Question: In the following example, I have 7 x-axis labels. The 1st label is '60m' and the remaining are 1/12th degree ... 1/2 degree. However in the resulting figure the size of 60m is appropriate (16), but the others are much smaller. How do I fix it?
'''
xtck = ['60m',r'$
rac{1}{12} ^\circ$',r'$
rac{1}{6} ^\circ$',r'$
rac{1}{4} ^\circ$', r'$
rac{1}{3} ^\circ$',r'$
rac{5}{12} ^\circ$',r'$
rac{1}{2} ^\circ$']
xtickNames = pyplot.setp(ax1, xticklabels=xtck)
pyplot.setp(xtickNames, fontsize=16)
'''

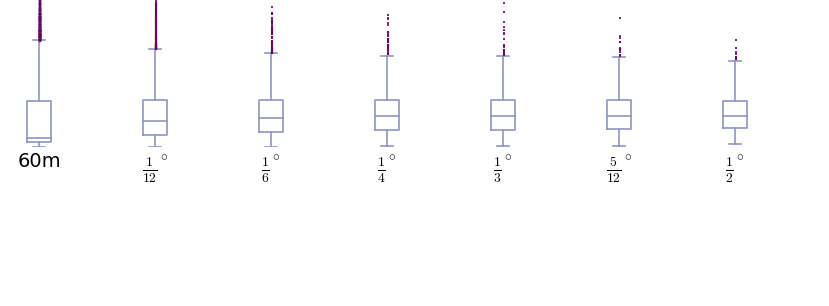
Answer: This is because all you other ticks are 'mathtext' except the first one, the easiest fix is to use 'mathtext' for the first one as well, such as:
'''
xtck = ['$60m$'.......
'''
Now they will be of the same style.
'60m' should appear somewhat larger in the end, as the others are fractions.
If you are trying to force the '60m' to appear as the same size as the others, change it manually by adding this line in the end:
'''
ax1.xaxis.get_ticklabels()[0].set_fontsize(10) #10/16 is almost the Golden ratio
'''